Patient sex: F
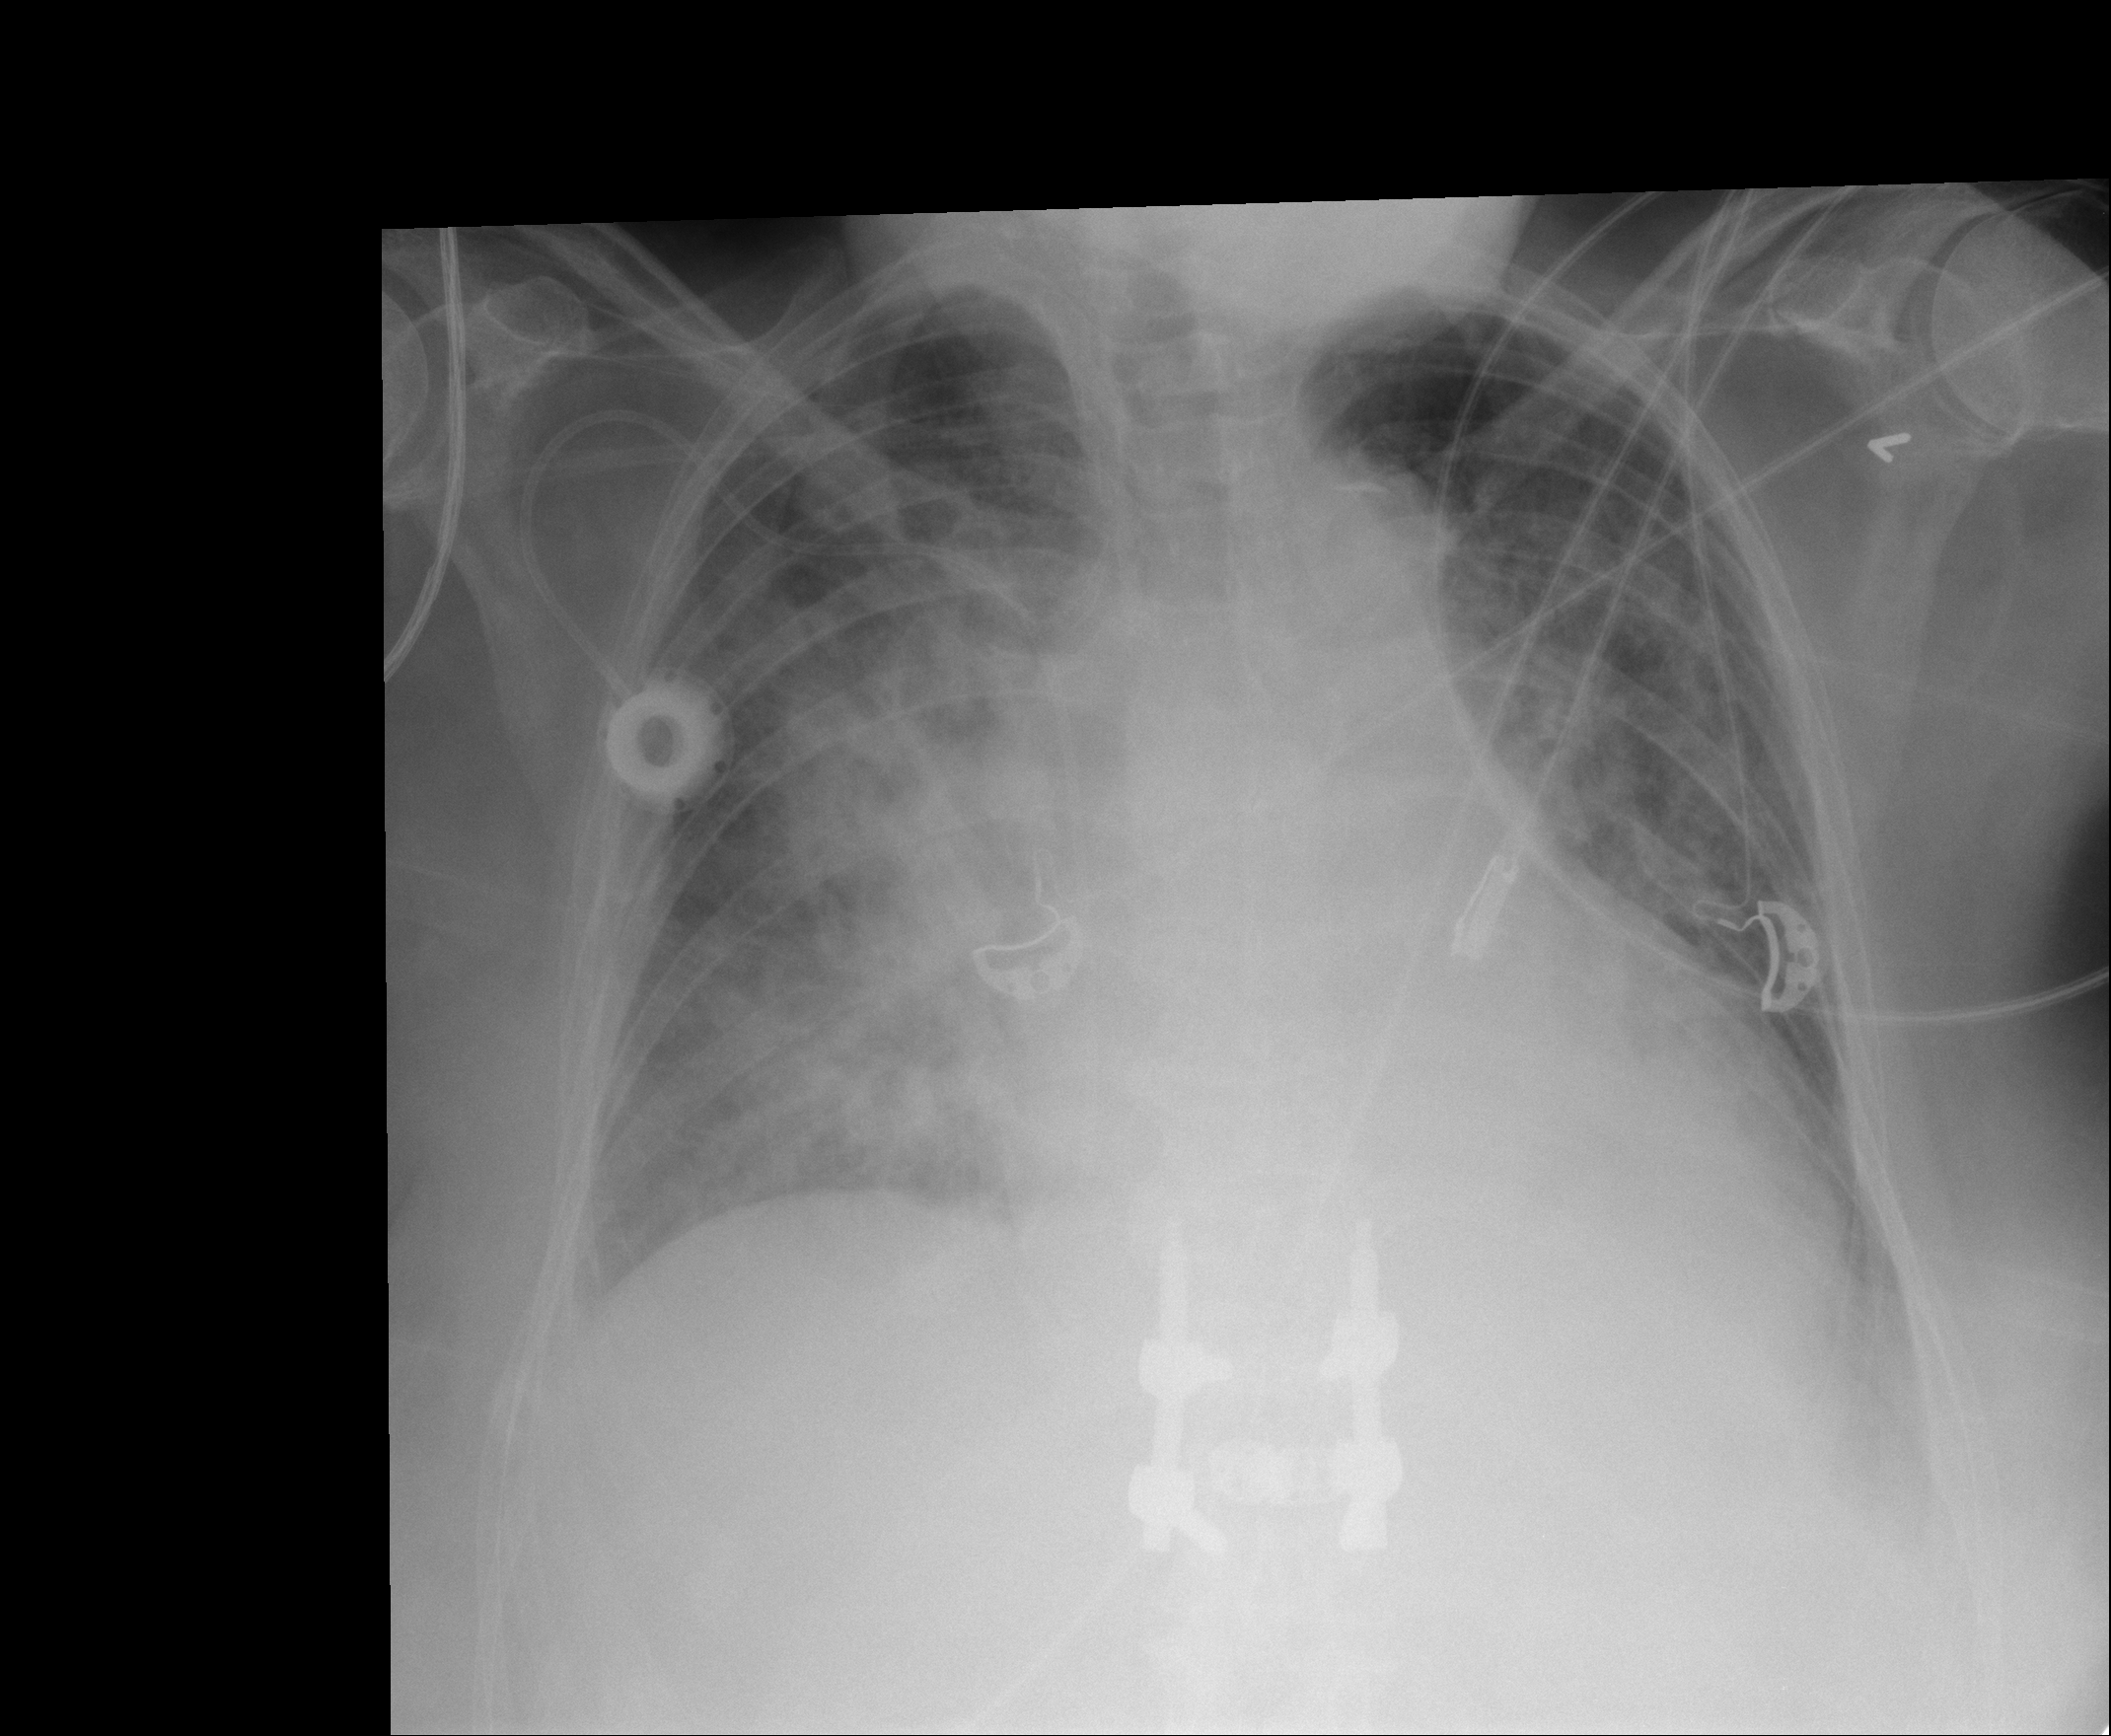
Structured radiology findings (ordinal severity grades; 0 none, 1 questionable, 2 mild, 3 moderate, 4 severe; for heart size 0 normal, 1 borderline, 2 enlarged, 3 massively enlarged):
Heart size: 2
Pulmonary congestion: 1
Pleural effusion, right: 0
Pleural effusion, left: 0
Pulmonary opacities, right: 3
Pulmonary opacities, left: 2
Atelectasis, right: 2
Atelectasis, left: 0